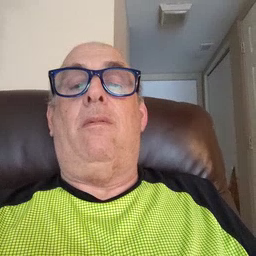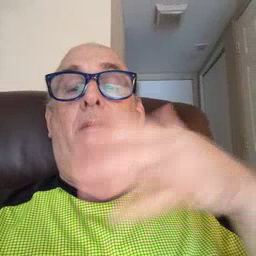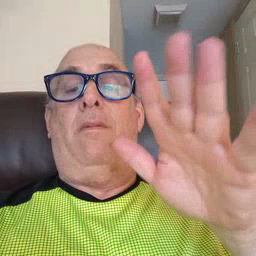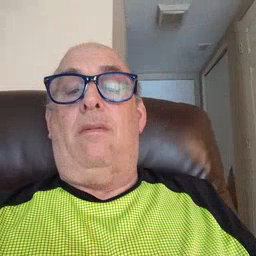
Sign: finish